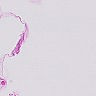
Metastatic tissue present: no